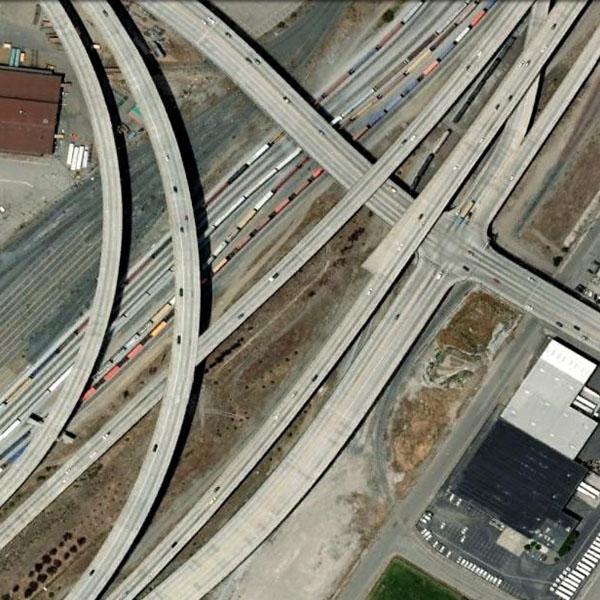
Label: Viaduct